Chest X-ray. View position: PA
Patient age: 26
Patient sex: M
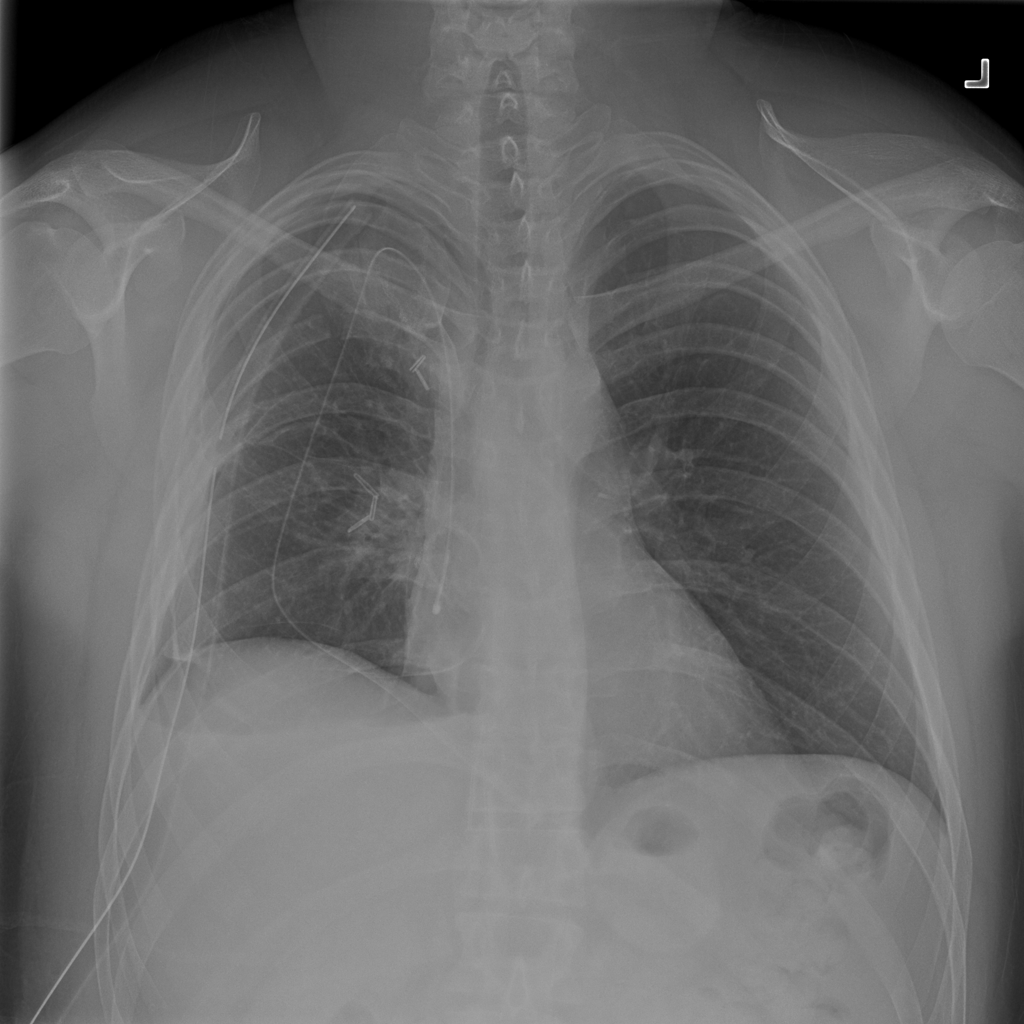
Finding: Pneumothorax